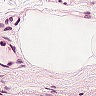
Metastatic tissue present: no